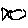
Label: fish